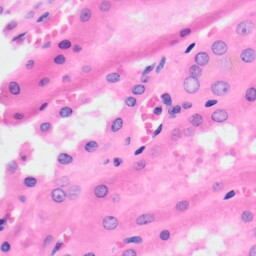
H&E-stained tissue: Kidney